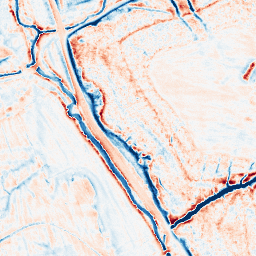
Category: edge_preserving
Decomposition family: anisotropic_diffusion
Decomposition parameters: iterations: 50
kappa: 50
gamma: 0.1
Upsampling method: regularized
Upsampling parameters: scale: 4
lambda_reg: 0.01
Upsampling scale: 4